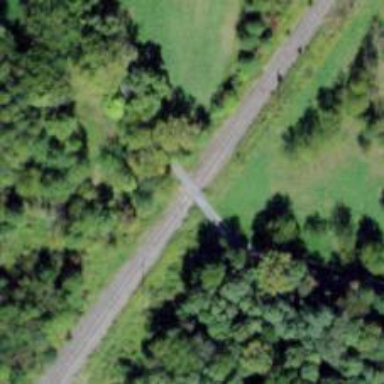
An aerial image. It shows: Level crossing along the railway.